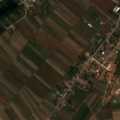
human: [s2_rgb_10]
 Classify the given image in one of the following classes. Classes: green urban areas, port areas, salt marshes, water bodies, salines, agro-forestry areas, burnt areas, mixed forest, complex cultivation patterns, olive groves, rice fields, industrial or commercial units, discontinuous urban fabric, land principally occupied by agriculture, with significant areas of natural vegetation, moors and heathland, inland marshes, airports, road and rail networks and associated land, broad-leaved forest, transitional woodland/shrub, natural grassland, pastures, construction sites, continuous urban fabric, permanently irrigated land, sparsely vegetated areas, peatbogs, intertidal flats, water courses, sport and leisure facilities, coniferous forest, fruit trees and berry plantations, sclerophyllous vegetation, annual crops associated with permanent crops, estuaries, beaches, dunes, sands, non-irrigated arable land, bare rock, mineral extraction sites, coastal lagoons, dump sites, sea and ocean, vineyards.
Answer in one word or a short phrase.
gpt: discontinuous urban fabric, non-irrigated arable land, complex cultivation patterns, transitional woodland/shrub, water courses